Question: In an iOS app I allow users to tap a Twitter button that takes the user to a specific Twitter page in the Twitter app, if installed, else a mobile version of their Twitter page in a webview. Currently, the mobile version is redirecting to an error page. This is also happening in Safari, while the exact same URL works great from a desktop computer.
- <URL>

Did anything change in the structure of the url? Is it just broken right now?
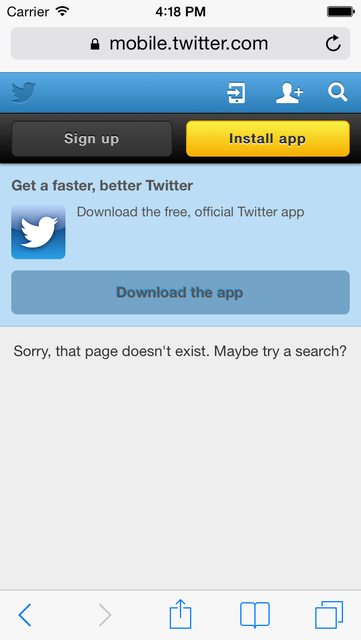
Answer: This appears to now be fixed. Must have been a temporary bug while Twitter was making updates to their mobile site.